Question: EDIT: This question refers to teh pre-release version of Xcode 7, hence it may not be relevant if you are running the currently released version as some issues may have been fixed.
---
I get the following:
> Failed to connect with the iOS agent. Please file a bug report at
bugreport.apple.com.

Why is that?
If I look at the details I get:
> =================================
# ERROR:
Failed to find or create execution context for description
System content
1x for IBCocoaTouchFramework-EightAndLater w/ default fidelity
(Failure reason: Software caused connection abort): Failed to find
newest available Simulator runtime (Failure reason: Software caused
connection abort): Simulator verification failed. (Failure reason: A
connection to the simulator verification service could not be
established.)Error Domain=NSPOSIXErrorDomain Code=53 "Failed to find or create
execution context for description
System content
1x for IBCocoaTouchFramework-EightAndLater w/ default fidelity"
UserInfo=0x7fcf5961ebd0 {NSLocalizedDescription=Failed to find or
create execution context for description
System content
1x for IBCocoaTouchFramework-EightAndLater w/ default fidelity,
NSUnderlyingError=0x7fcf58b72950 "Failed to find newest available
Simulator runtime"}
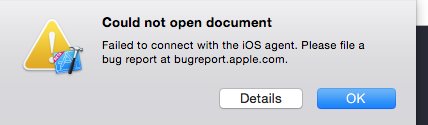
Answer: I am not sure which answer to accept as for me what worked was installing a later beta (beta 5). I had filed a bug to Apple a couple of months ago so I assume they solved this problem by updating Xcode.
Anyone experiencing this with the current official release?
I post this as answer for now but if anyone has a more detailed explanation I will be happy to remove my answer and accept yours.